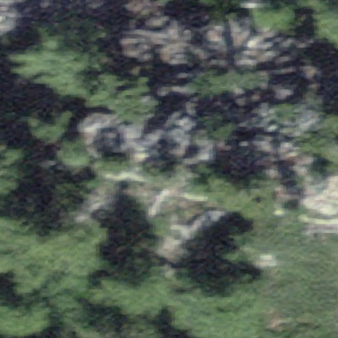
Label: other